Brain MRI, t1w sequence, axial 2D slice.
Patient: age 53, sex F, weight 90 kg, height 1.9 m
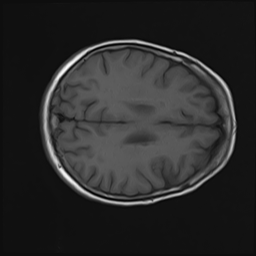